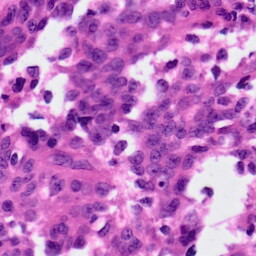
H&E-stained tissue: Ovarian